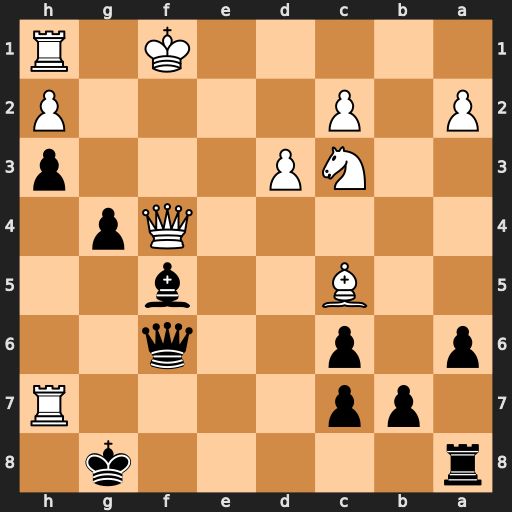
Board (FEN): r5k1/1pp4R/p1p2q2/2B2b2/5Qp1/2NP3p/P1P4P/5K1R
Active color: b
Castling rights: -
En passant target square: -
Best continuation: Bxd3+ cxd3 Qxf4+